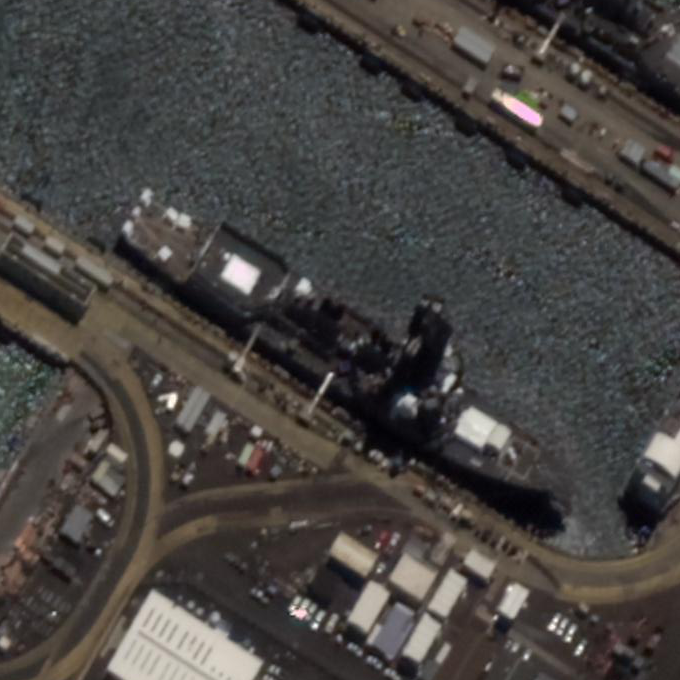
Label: destroyer